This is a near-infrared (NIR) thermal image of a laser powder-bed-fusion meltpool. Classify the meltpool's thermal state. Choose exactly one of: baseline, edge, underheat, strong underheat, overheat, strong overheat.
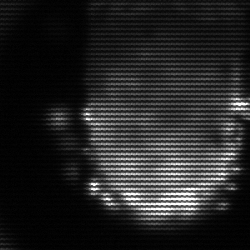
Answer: baseline